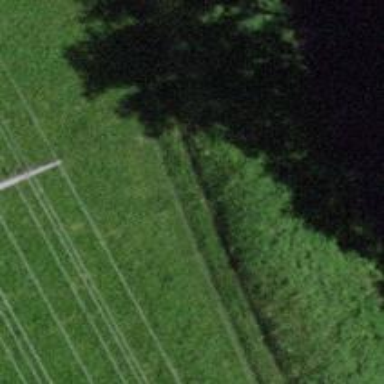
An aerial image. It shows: Grassy track road with grade 4 track type.